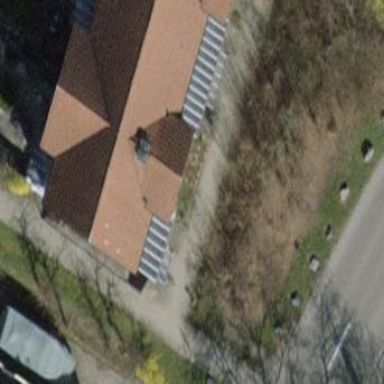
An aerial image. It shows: Terrace building with gabled roof.